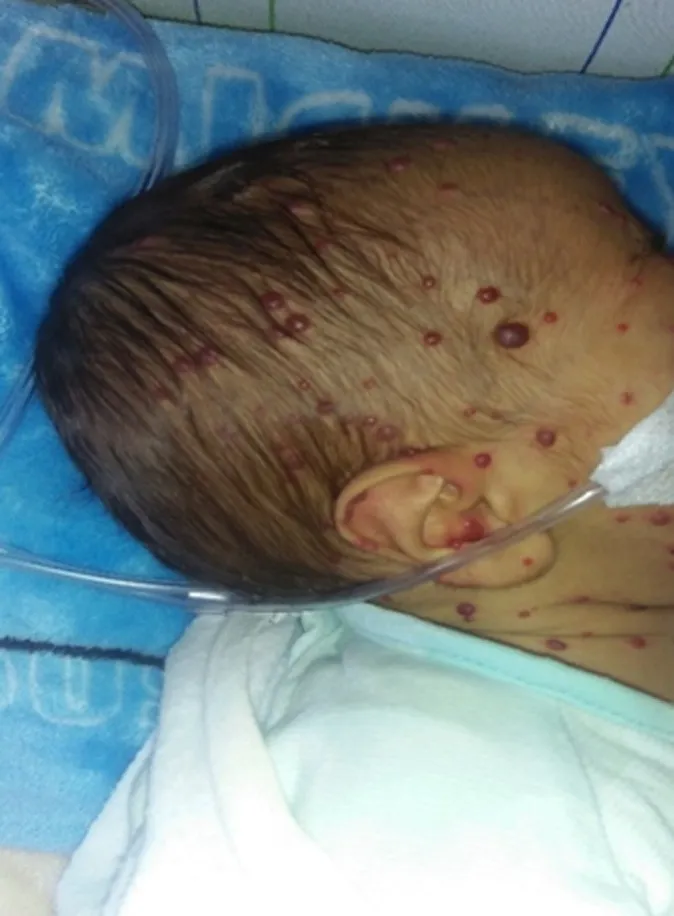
generalized cutaneous hemangioma.
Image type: medical_photograph (skin_photograph)